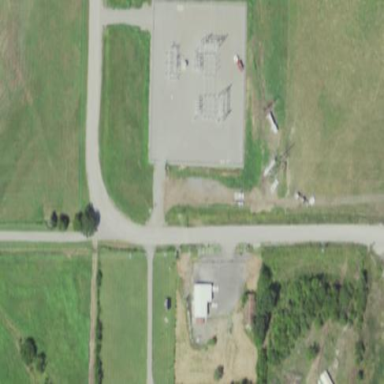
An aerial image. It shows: Minor distribution substation.